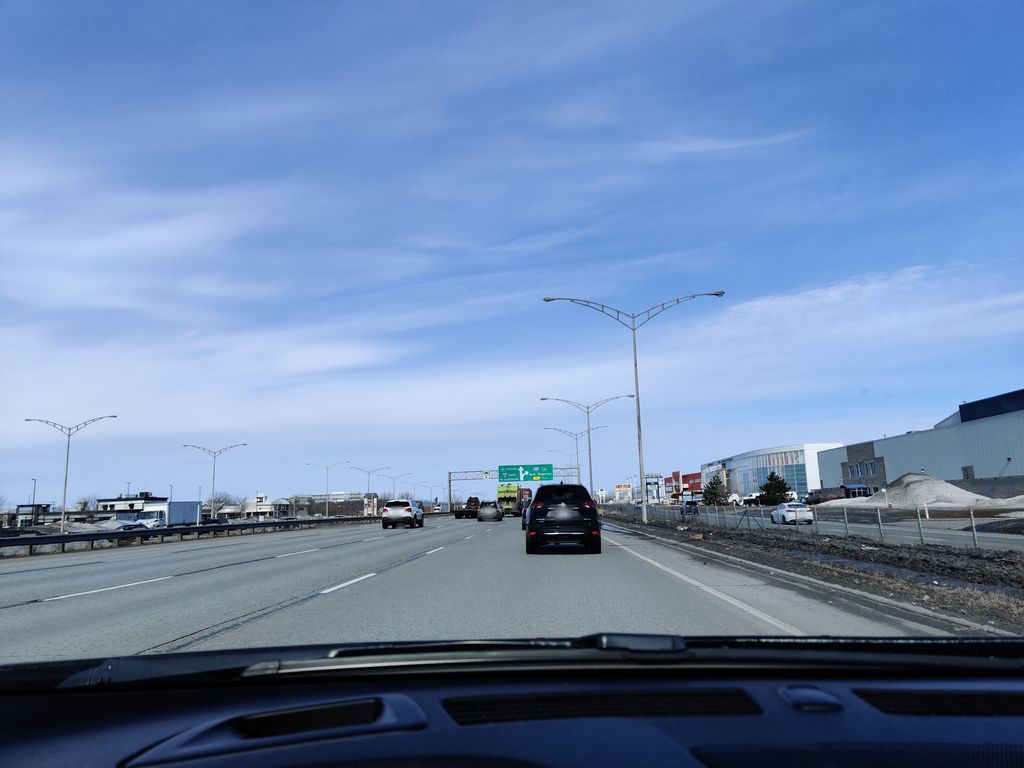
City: montreal